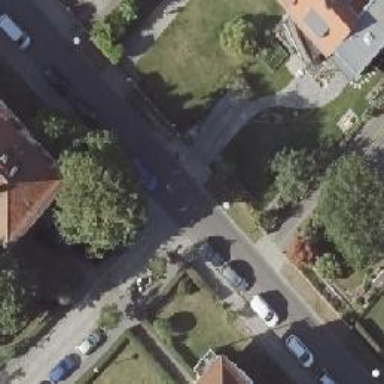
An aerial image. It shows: Sidewalk along the footway.